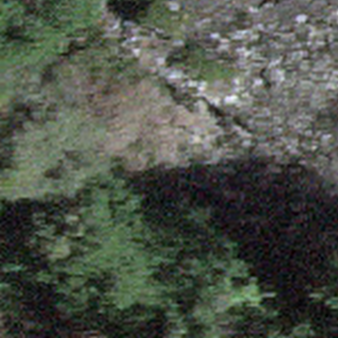
Label: other